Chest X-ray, AP view. Patient: 34 years old, sex M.
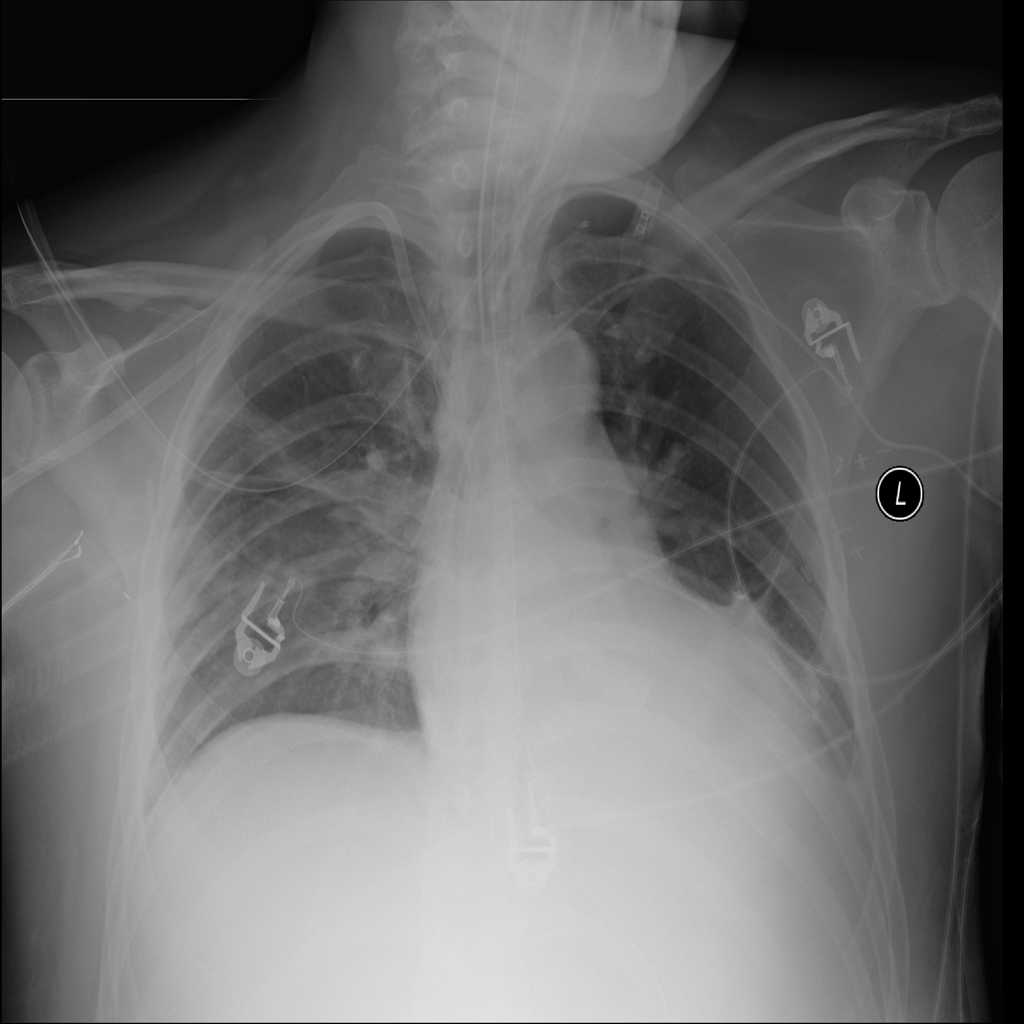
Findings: Edema, Infiltration